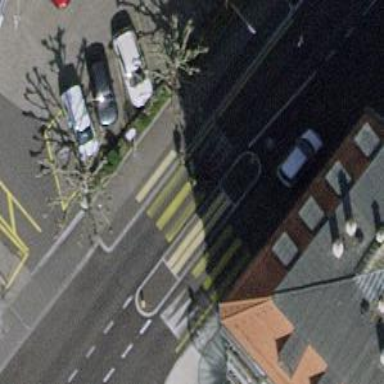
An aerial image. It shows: Marked road crossing with pedestrian island.